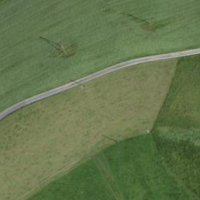
EUNIS habitat code: 52
Species observed at this site:
Cornus sanguinea